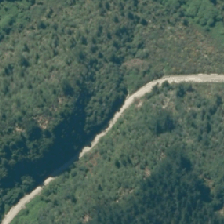
Land cover: low_producing_grassland